Question: Is it possible to style the default HTML5 'input type="number"' to look something like this:
Or do I have to use additional elements for the 'arrows'? Couldn't find the CSS selectors for them.
<URL>
HTML:
'''
<input class="qnt amount" name="qnt" min="1" max="100" type="number" value="1">
'''
CSS:
'''
input{
display:block;
margin-top:12px;
text-align:center;
width:125px;
height:30px;
outline:1px solid black;
border:none;
}
'''
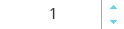
Answer: You can't. Form fields are drawn by the underliyng chrome (meaning browser/OS combination). They don't have CSS selectors.
If you like to have your style. you have to make some new element in front of the original input (or hide the input and put that new element in place). This element will work in some way with JavaScript and always updates the value of the input field.